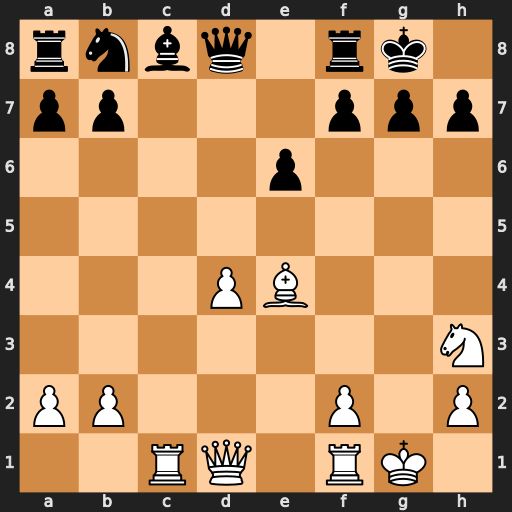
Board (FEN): rnbq1rk1/pp3ppp/4p3/8/3PB3/7N/PP3P1P/2RQ1RK1
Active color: w
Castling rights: -
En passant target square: -
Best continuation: Bxh7+ Kxh7 Qh5+ Kg8 Ng5 Qxg5+ Qxg5